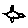
Label: bird